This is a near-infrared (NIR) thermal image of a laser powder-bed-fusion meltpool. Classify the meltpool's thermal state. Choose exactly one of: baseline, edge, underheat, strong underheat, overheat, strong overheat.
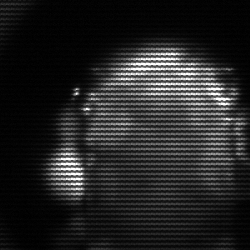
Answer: baseline